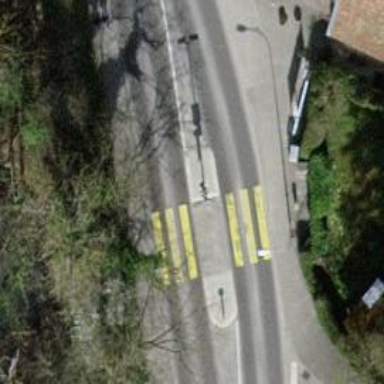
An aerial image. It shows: Marked road crossing with pedestrian island.